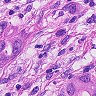
Metastatic tissue present: yes